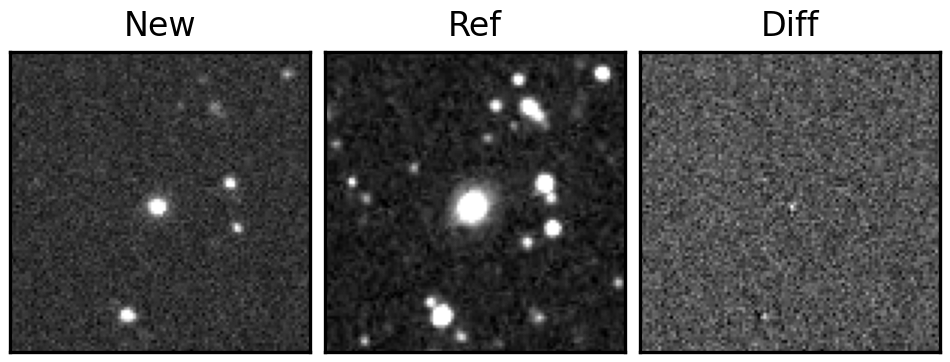
Label: real